Field crop: maize
Growth stage: 2
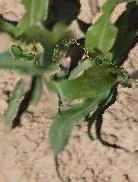
Species: maize